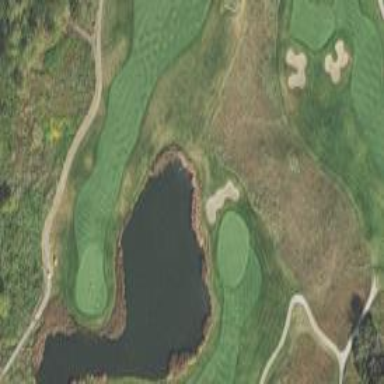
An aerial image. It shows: Scenic view of water hazard on golf course. The natural water feature adds beauty to the landscape.